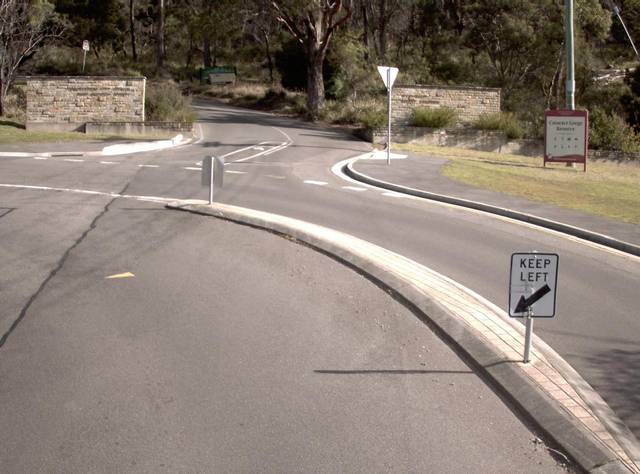
Region: Australia
Coordinates: -41.438, 147.113